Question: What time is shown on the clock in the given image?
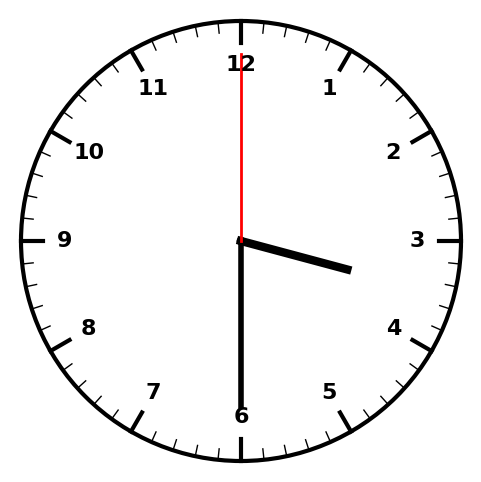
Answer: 03:30:00